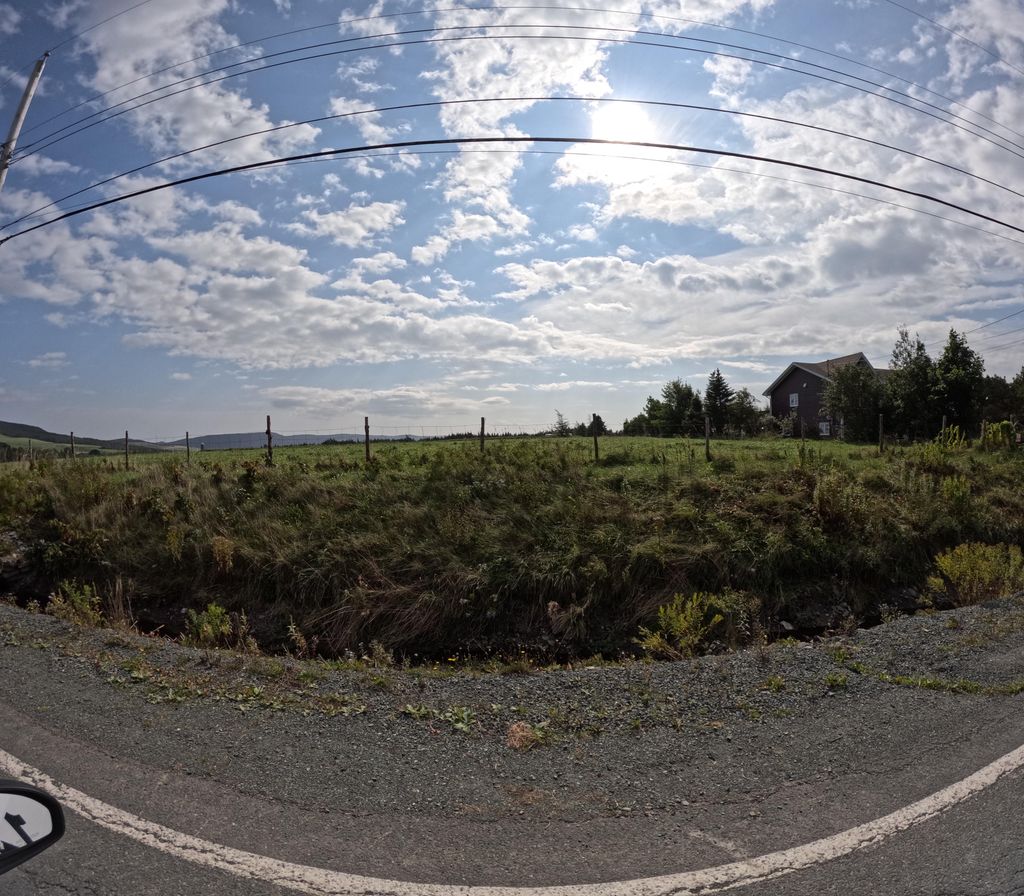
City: st_johns